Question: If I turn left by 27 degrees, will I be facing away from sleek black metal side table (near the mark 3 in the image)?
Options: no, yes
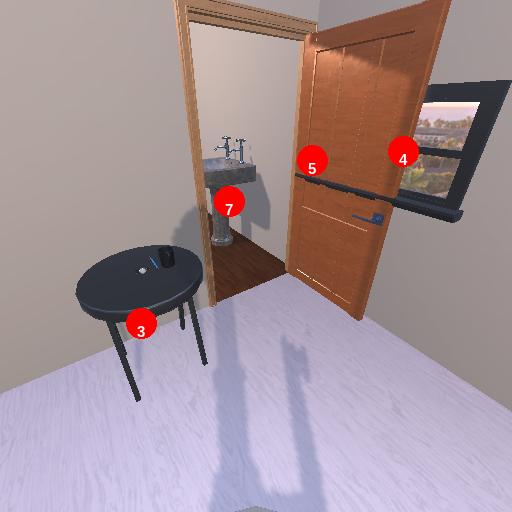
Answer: no